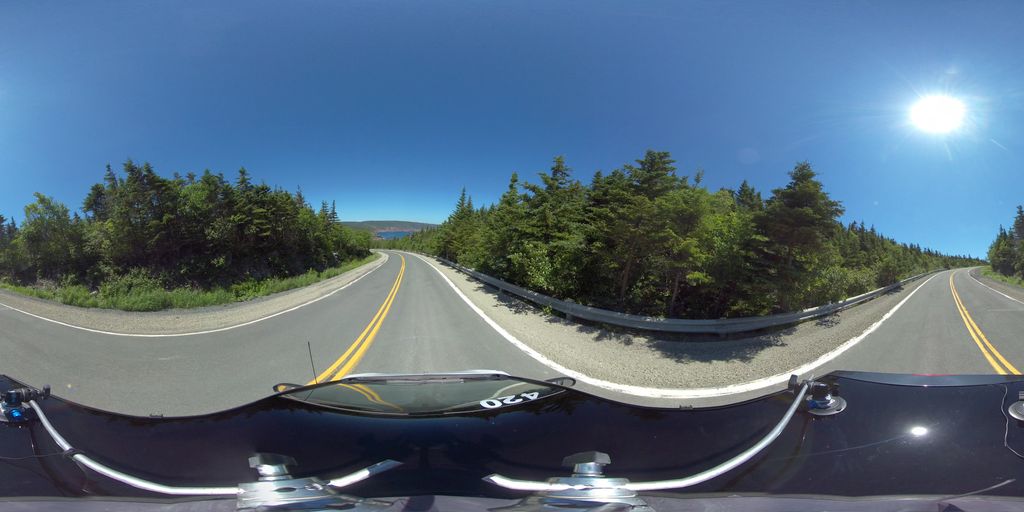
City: st_johns